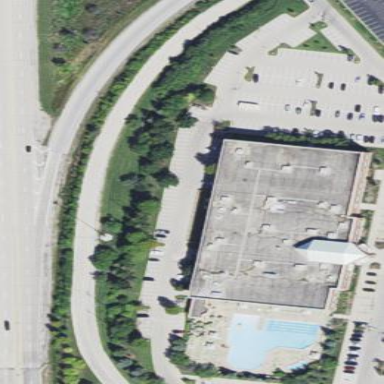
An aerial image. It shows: Commercial building that houses fitness center.